Fundus camera: zeiss
Shooting center: fovea
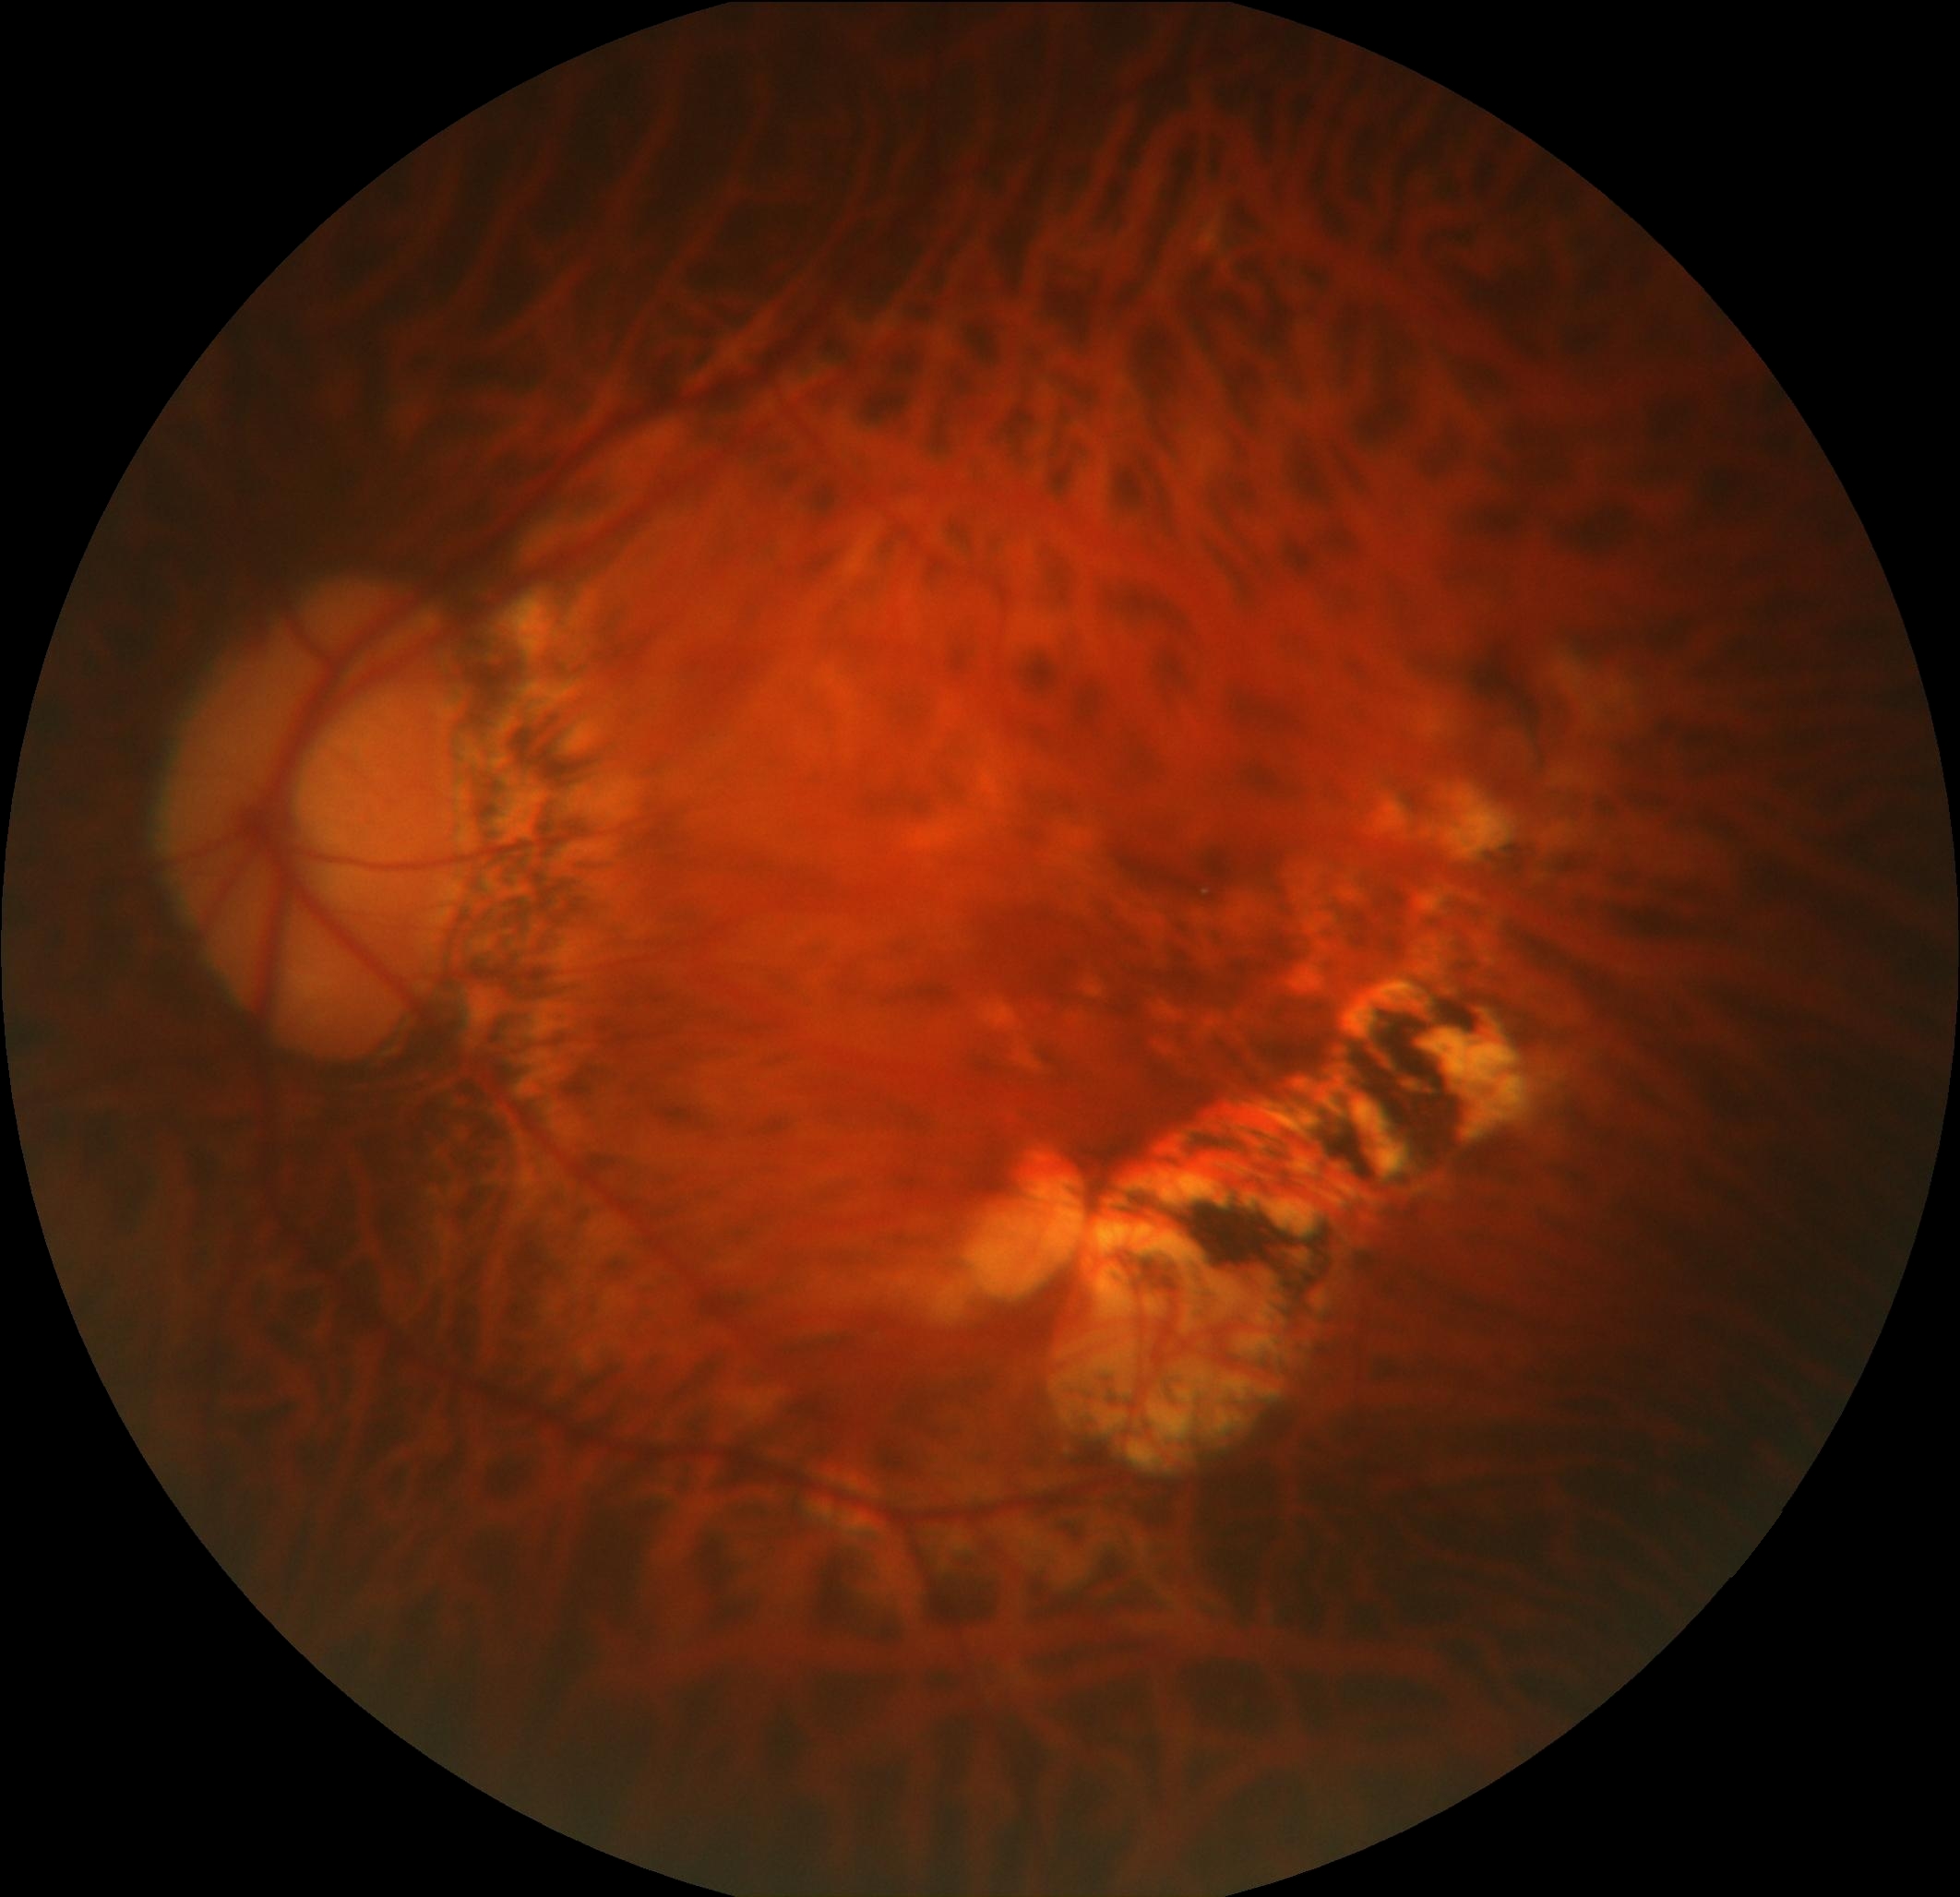
Pathologic myopia: yes
Patchy retinal atrophy: present
Retinal detachment: absent